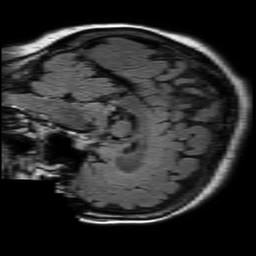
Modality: FLAIR
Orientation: sagittal
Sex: female
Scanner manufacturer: philips
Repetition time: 11 s
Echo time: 0.125 s